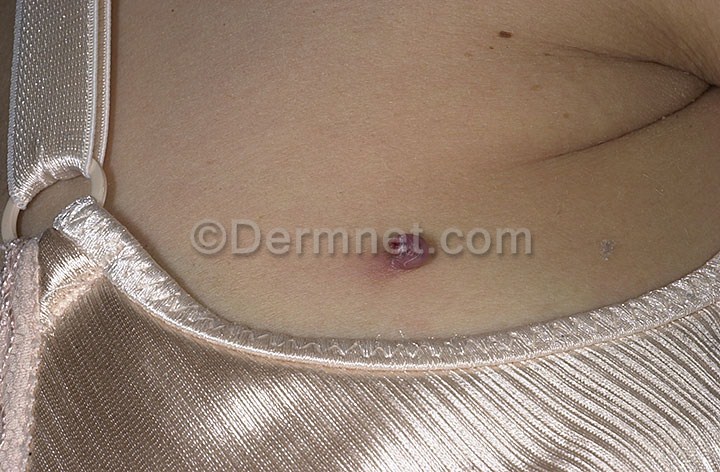
Disease: Vascular Tumors